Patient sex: M
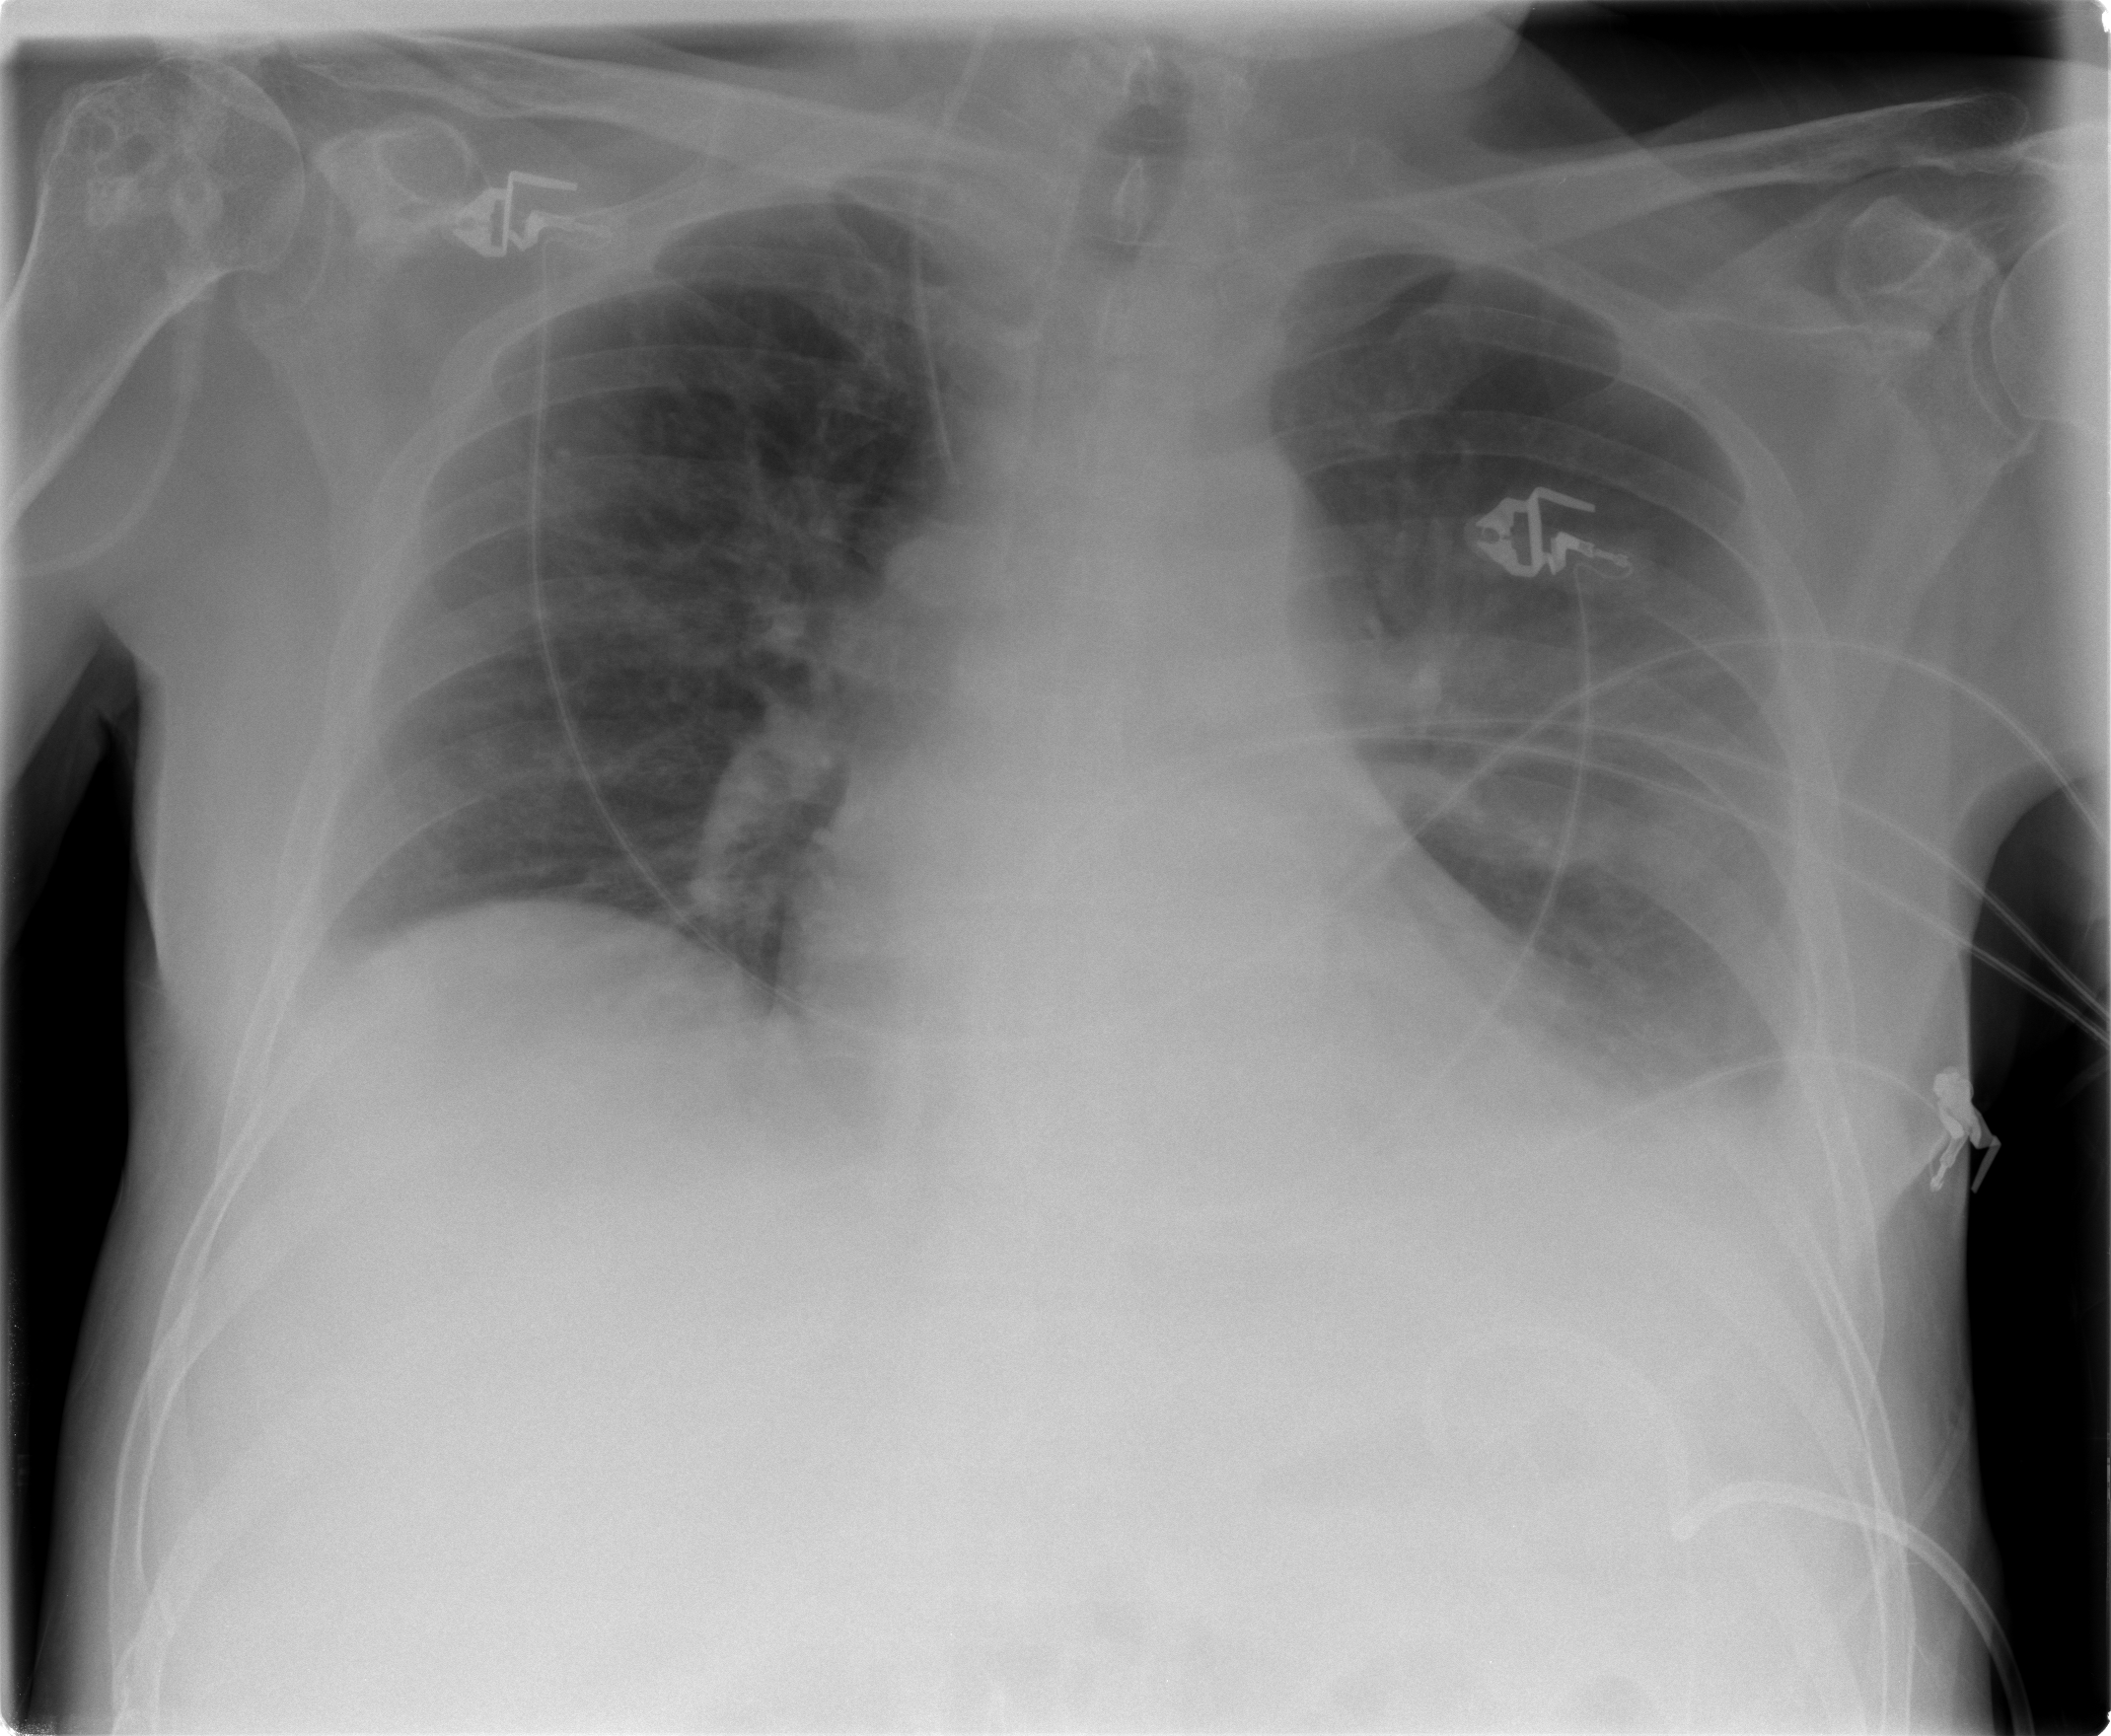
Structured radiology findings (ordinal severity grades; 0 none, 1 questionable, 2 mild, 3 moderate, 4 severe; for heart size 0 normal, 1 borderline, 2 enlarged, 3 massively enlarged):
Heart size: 0
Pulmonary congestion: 0
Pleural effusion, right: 0
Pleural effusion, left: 2
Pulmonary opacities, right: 0
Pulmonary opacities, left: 0
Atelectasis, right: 0
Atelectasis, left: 2